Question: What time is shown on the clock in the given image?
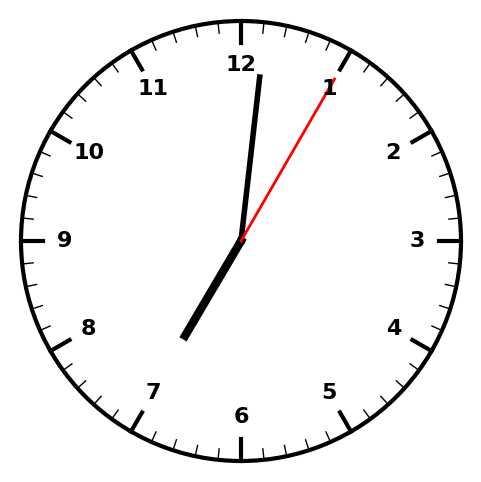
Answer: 07:01:05